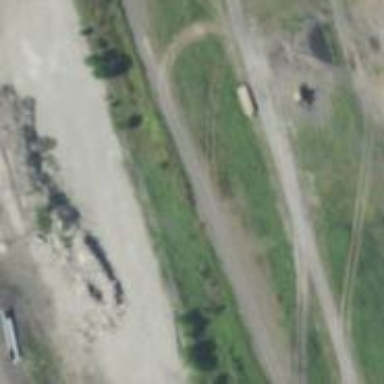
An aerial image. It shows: Railway yard.